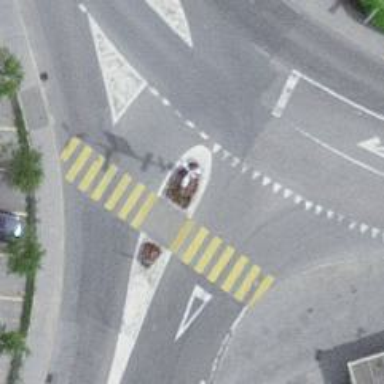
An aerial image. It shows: Zebra crossing on the road.